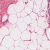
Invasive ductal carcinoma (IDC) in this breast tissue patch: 0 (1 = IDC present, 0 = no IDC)